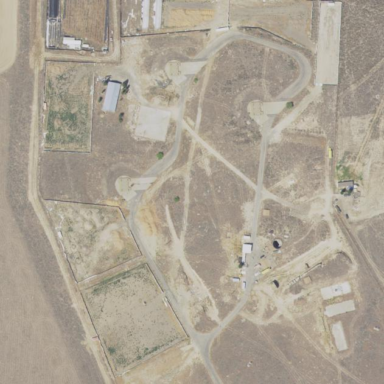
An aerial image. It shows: Military area enclosed by fence.